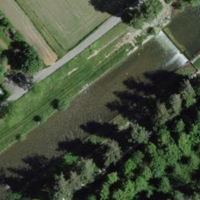
EUNIS habitat code: 25
Species observed at this site:
Petasites hybridus
Motacilla cinerea